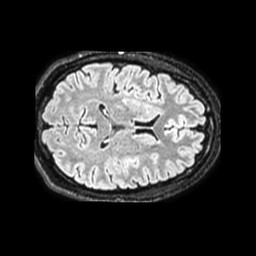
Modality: FLAIR
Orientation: axial
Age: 22
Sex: male
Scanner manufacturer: philips
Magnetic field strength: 1.5 T
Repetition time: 4.8 s
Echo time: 0.316 s